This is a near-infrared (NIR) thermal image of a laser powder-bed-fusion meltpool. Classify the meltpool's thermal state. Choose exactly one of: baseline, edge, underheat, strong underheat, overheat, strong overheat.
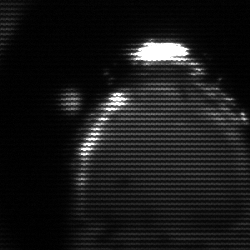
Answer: edge